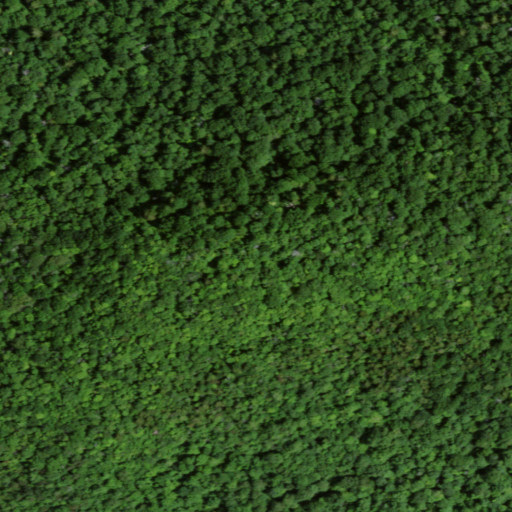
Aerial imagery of mountain in New York named Humbug Mountain containing deciduous forest, evergreen forest, and mixed forest